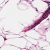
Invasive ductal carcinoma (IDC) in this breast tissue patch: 0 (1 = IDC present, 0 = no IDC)